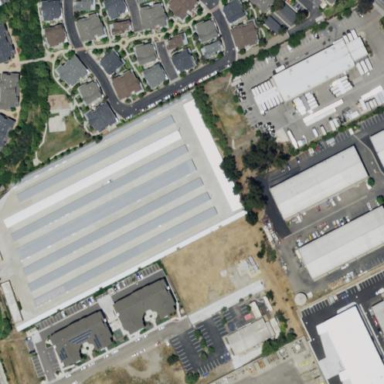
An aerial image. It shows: Storage rental shop located in building.